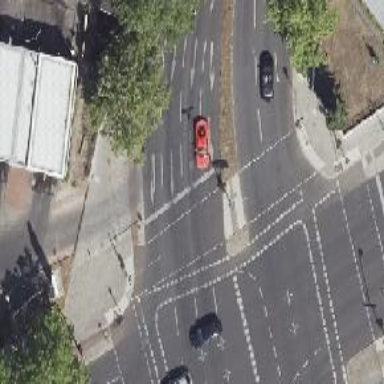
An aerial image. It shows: Footway that serves as traffic island.